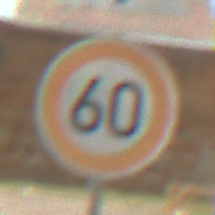
Verkehrszeichen: Geschwindigkeit60
Zusatzzeichen oben: Gefahrenstelle
Umgebung: Outdoor, Suburban
Tageszeit: Midday
Wetter: PartlyCloudy
Licht: Natural
Jahreszeit: NotSpecified
Kontrast: HighContrast